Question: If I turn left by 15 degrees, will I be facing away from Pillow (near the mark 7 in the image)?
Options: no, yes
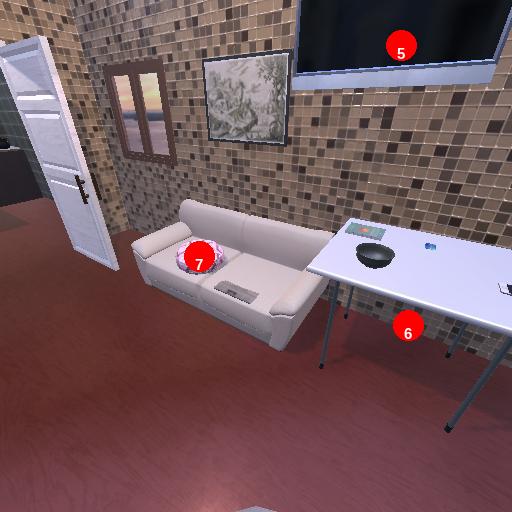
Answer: no